四年级 · 算术
在括号内填上合适的小数。

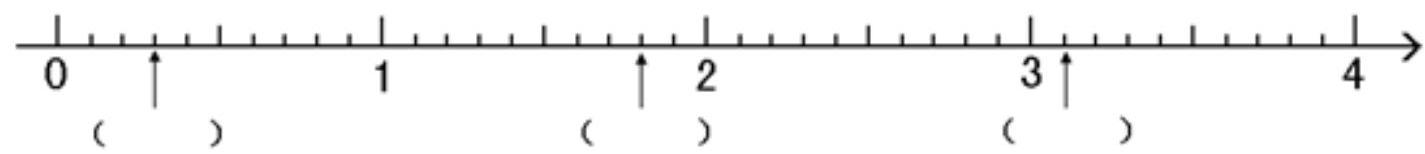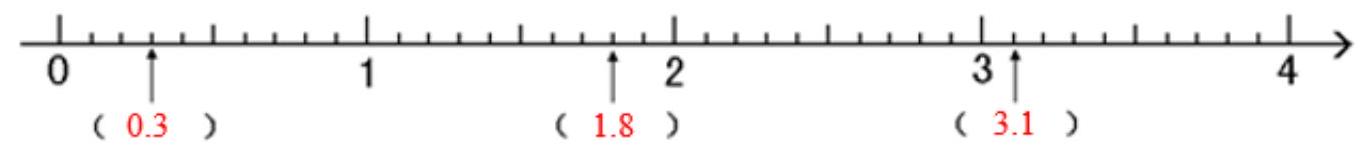
答案: 解见详解

【分析】用数轴表示数：根据数字在对应刻度上描点表示; 根据小数的意义, 一个大格里面被平均分成了 10 个小格, 则一个小格是 0.1 , 由此即可填空。

【详解】由分析可知:

【点睛】本题考查了数轴的认识, 在数轴上越靠右边的数越大, 越靠左边的数越小。